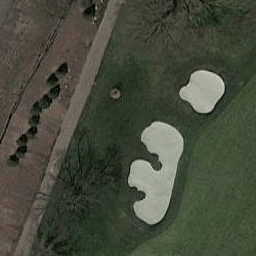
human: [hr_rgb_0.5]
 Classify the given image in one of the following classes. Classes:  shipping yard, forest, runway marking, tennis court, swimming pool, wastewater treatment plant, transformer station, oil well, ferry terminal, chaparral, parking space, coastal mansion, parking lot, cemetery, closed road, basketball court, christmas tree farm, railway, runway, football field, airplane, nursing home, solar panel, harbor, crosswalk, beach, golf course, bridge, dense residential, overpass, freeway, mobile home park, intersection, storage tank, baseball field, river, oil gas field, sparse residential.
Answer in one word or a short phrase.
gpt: golf course